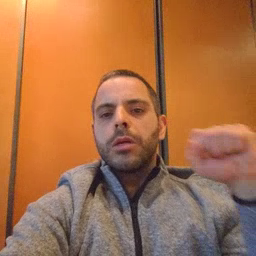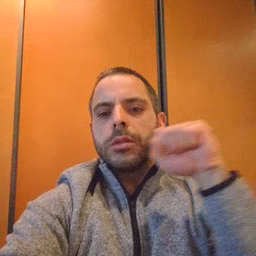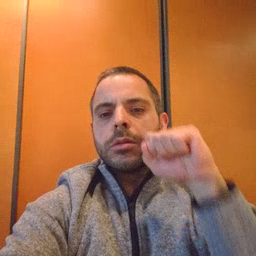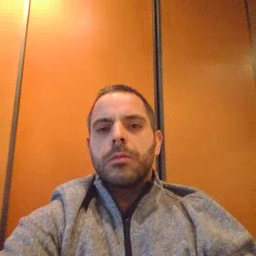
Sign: carrot